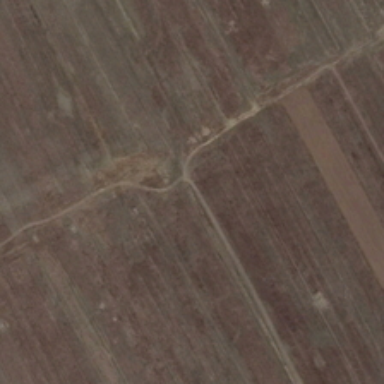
Two small crossed wild roads are in a piece of farmland .